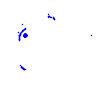
Particle: electron